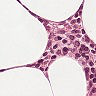
Metastatic tissue present: no